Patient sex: M
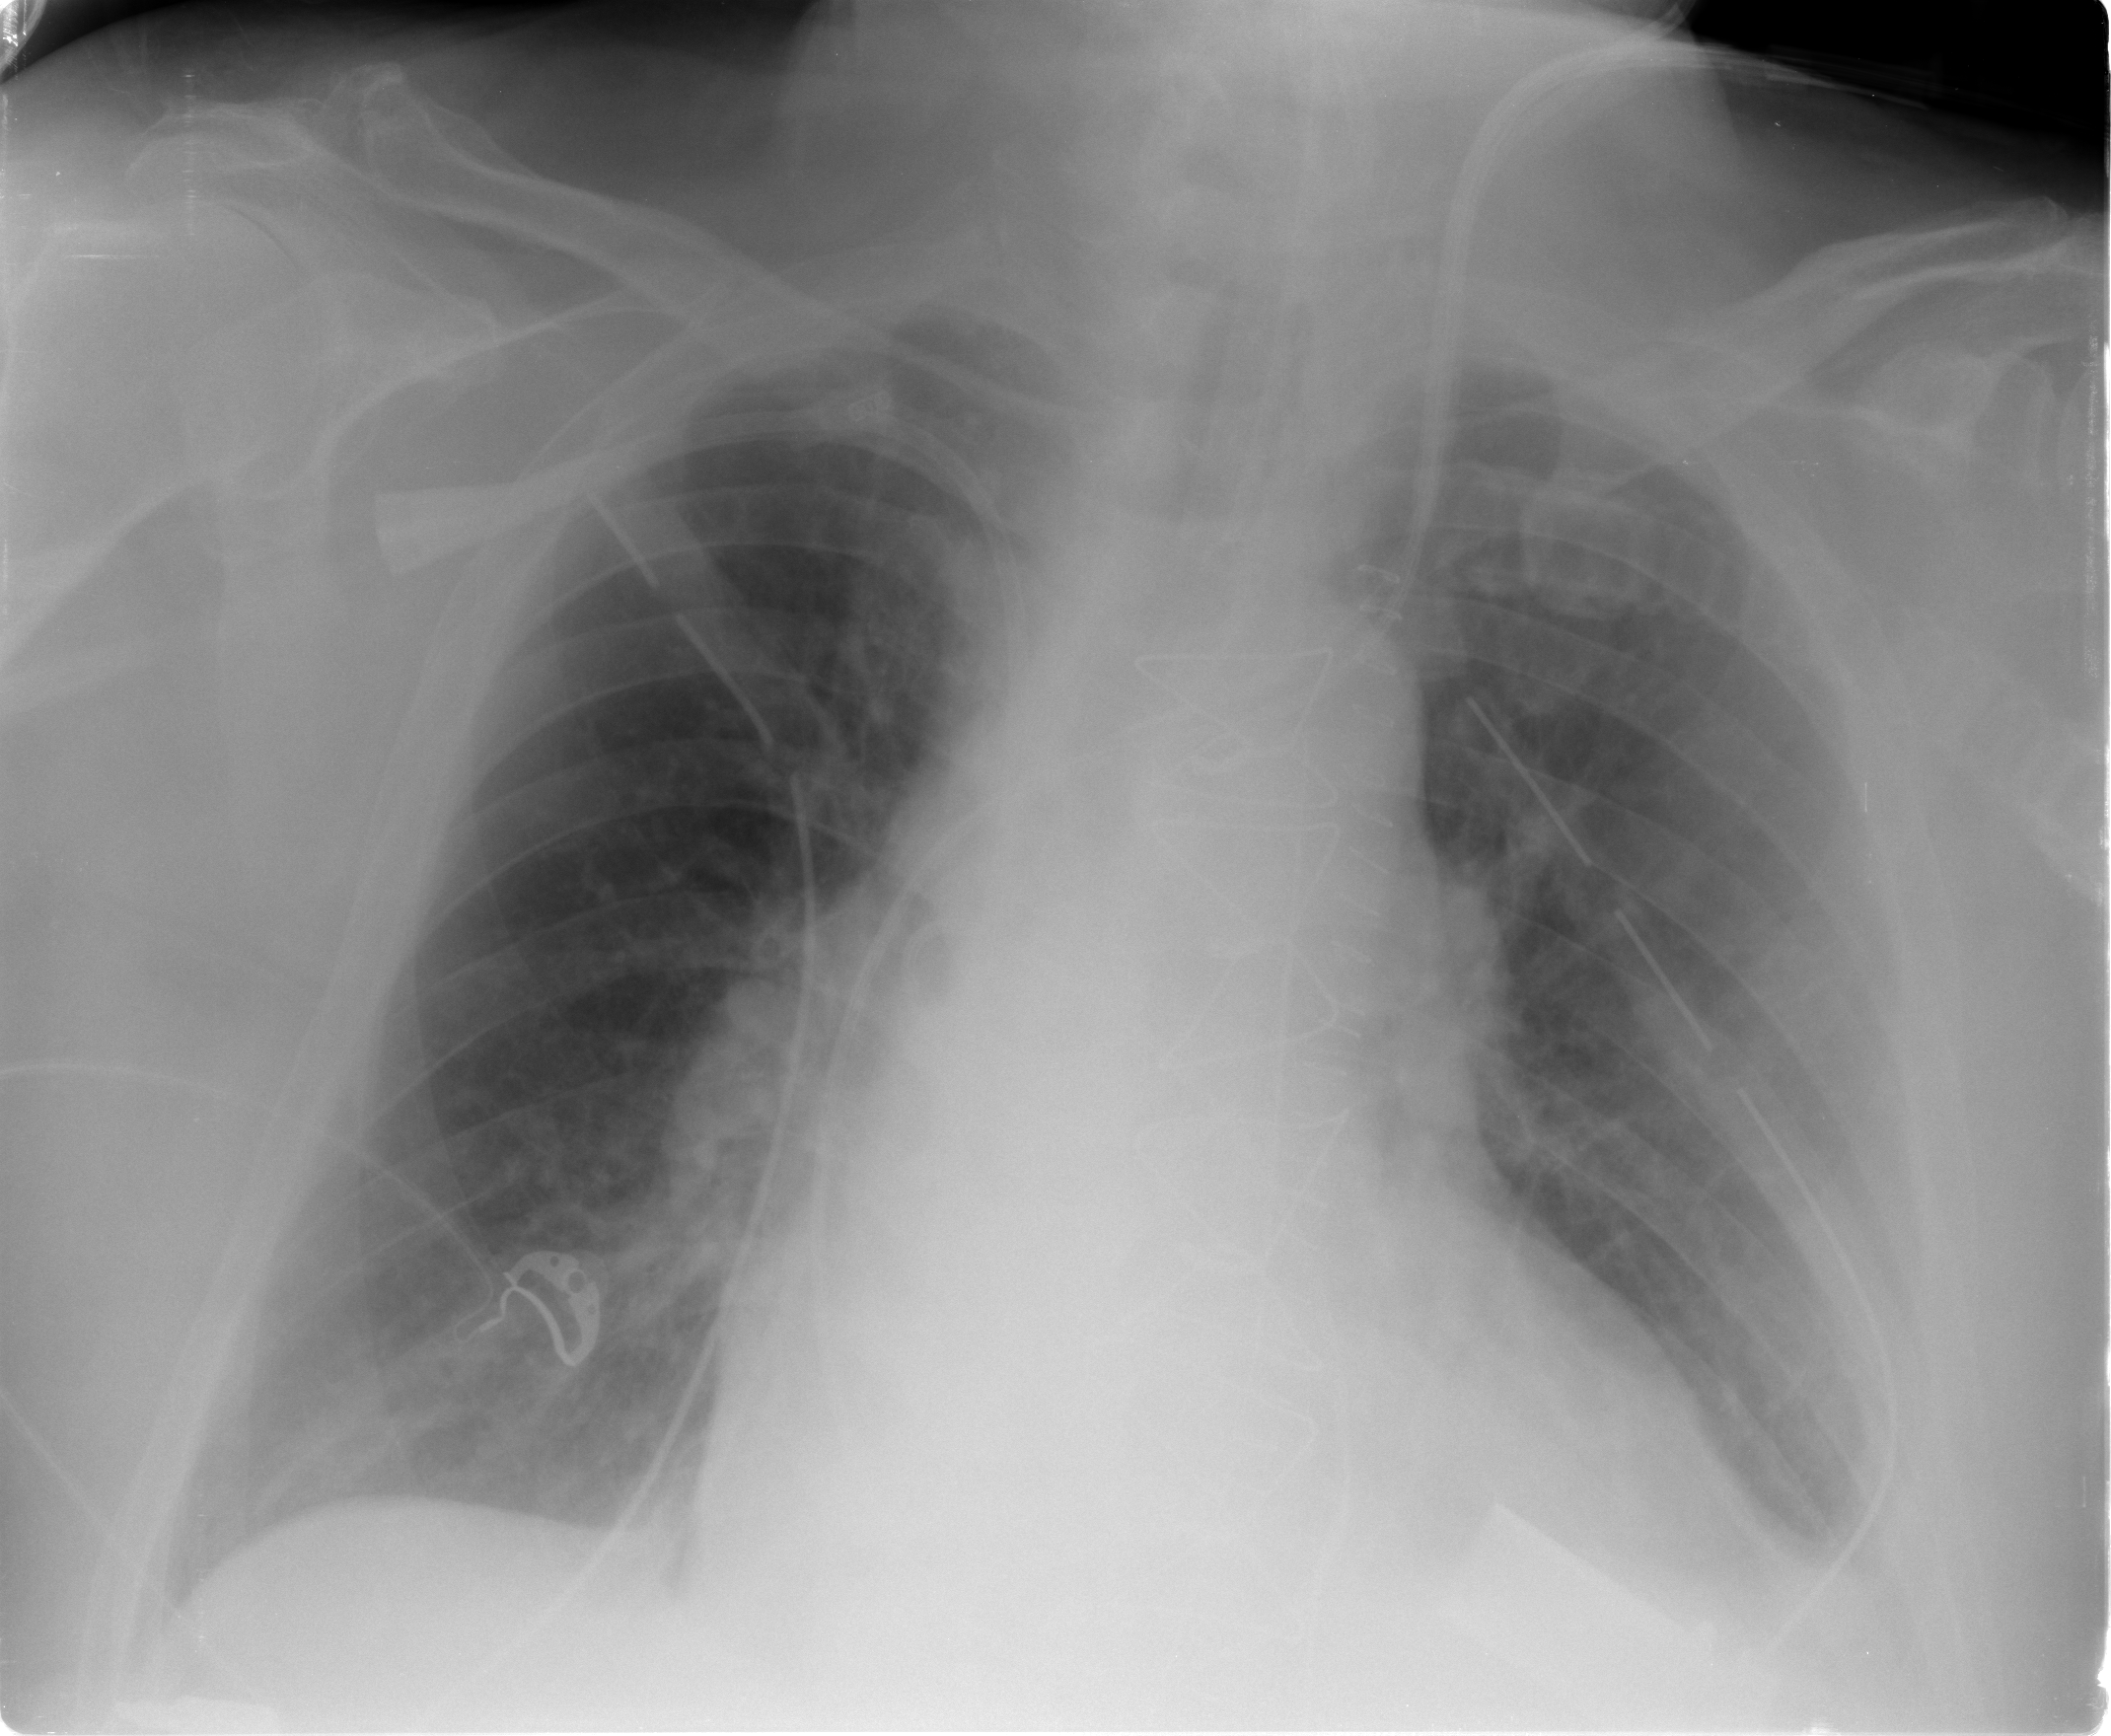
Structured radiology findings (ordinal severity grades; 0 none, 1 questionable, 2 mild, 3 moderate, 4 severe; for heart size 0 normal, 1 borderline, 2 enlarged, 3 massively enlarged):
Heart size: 2
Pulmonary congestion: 1
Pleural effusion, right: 0
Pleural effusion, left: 1
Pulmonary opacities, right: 2
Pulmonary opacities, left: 1
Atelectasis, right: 2
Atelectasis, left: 2